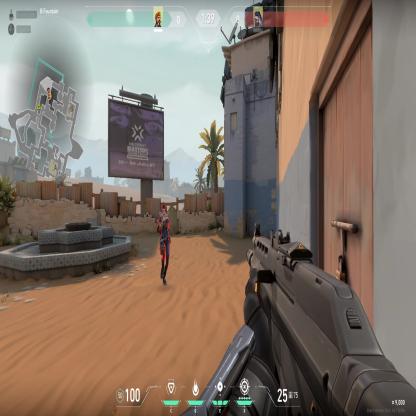
Label: enemy